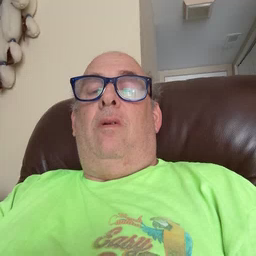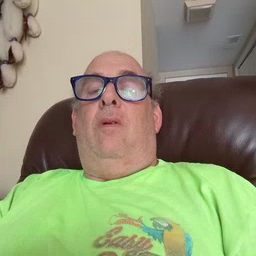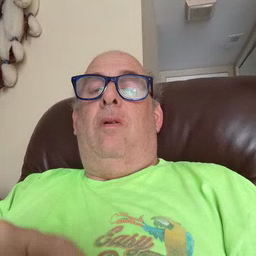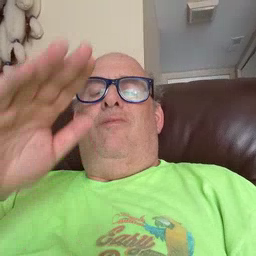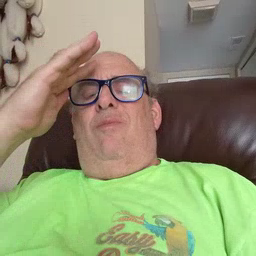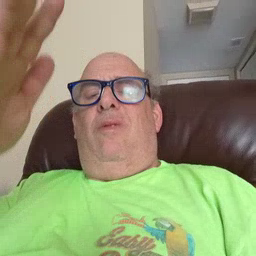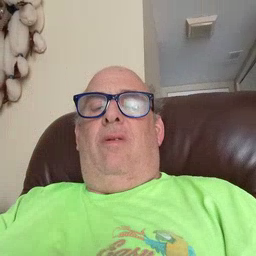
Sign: pretend